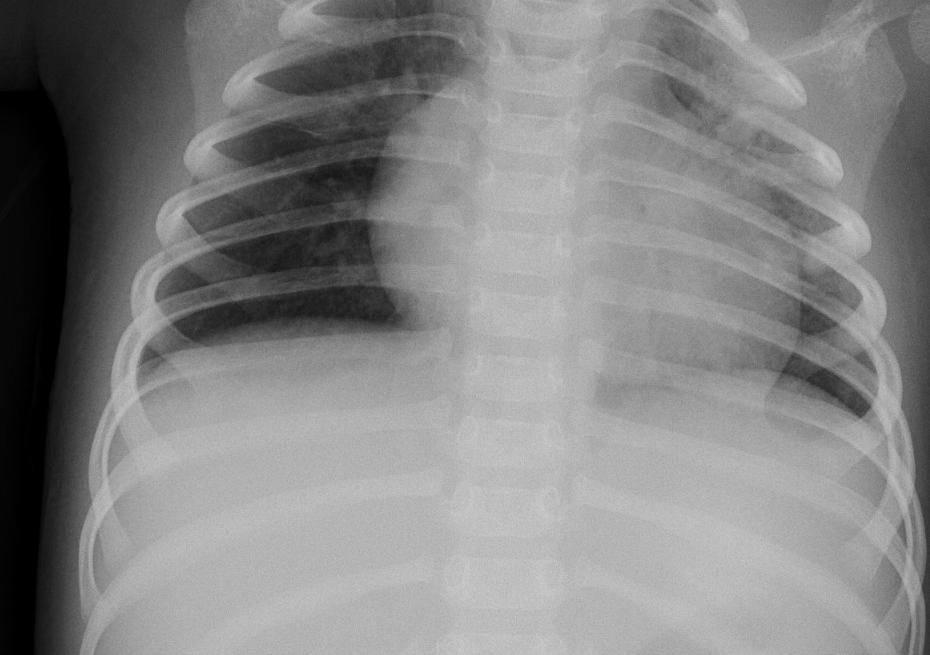
Diagnosis: PNEUMONIA